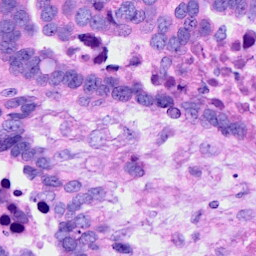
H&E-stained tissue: Ovarian